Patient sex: F
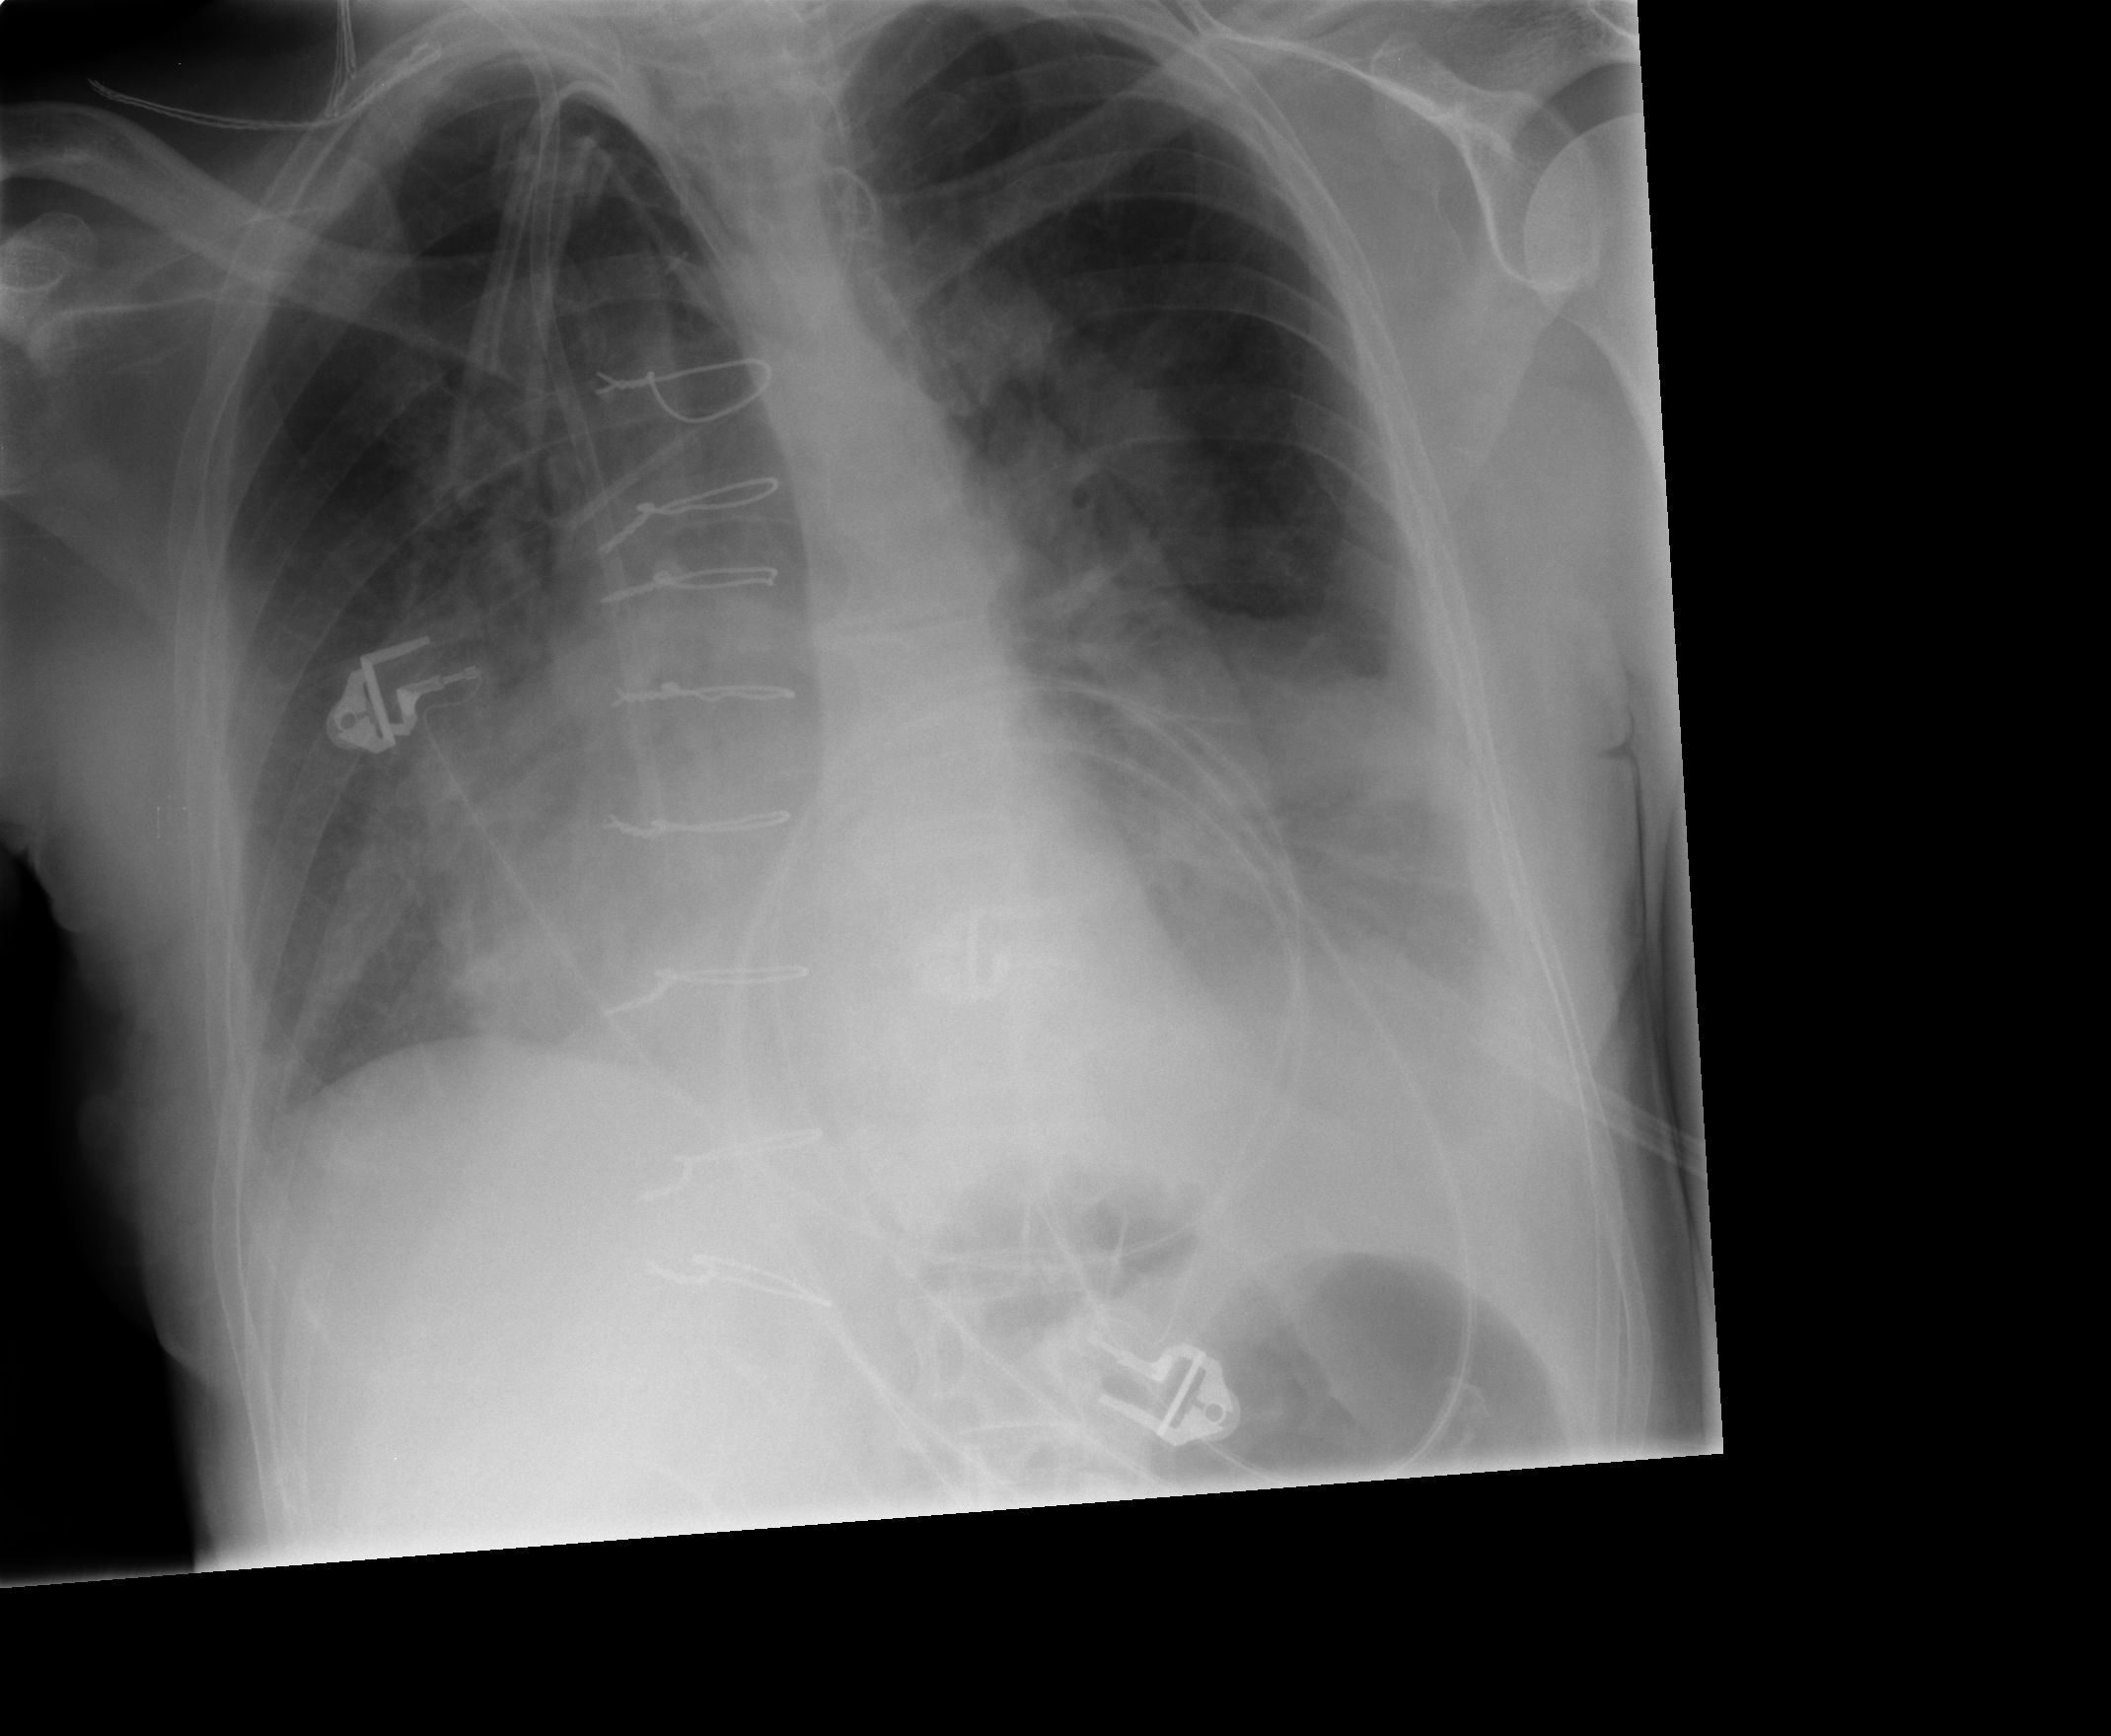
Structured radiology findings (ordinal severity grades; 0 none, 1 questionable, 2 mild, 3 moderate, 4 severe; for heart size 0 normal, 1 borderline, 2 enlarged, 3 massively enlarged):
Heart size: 1
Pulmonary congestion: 1
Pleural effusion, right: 1
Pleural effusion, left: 2
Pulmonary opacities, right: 0
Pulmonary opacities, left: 1
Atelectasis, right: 2
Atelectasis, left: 2